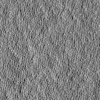
Atmospheric dust classification: not_dusty